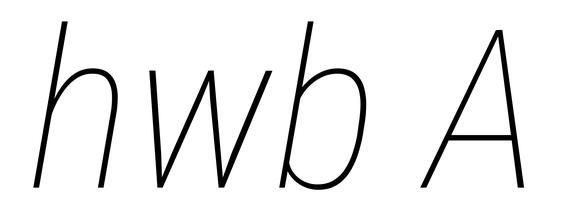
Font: Roboto-Italic_Condensed_Thin_Italic